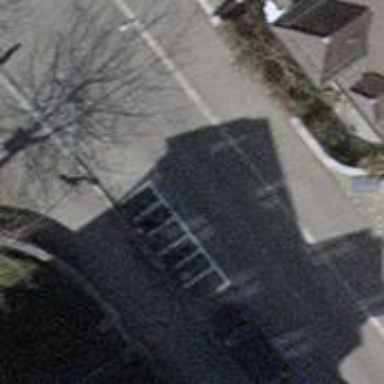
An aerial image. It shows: Bicycle parking area.